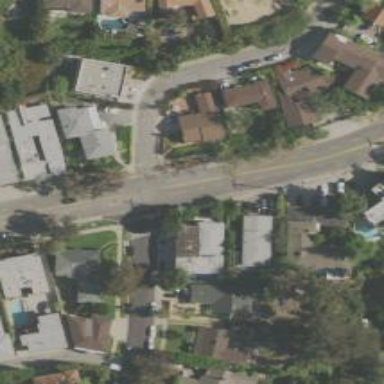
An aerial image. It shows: Secondary road with asphalt surface surrounded by residential properties.